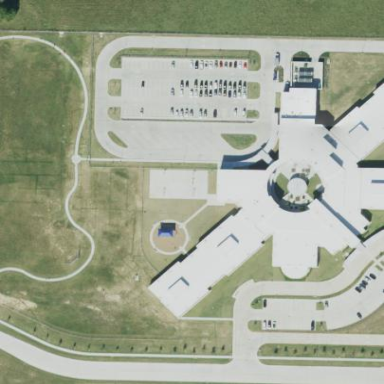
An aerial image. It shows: School.